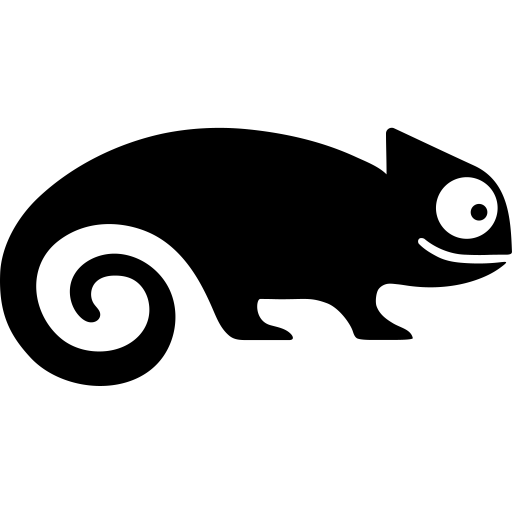
Tags: icon, FontAwesome, fa-icon, brand, suse